Question: In chrome (and safari of course), I have this really weird behaviour that I don't understand :

I know my question is imprecise and I know that express it correcly would probably give me the answer. So if someone want to edit the question... :)
First, when I saw this behaviour on the '<strong>', I thought it could be caused by the font. Font-face is used and a special bold font is used for the '<strong>' markup and mabye if it doesn't load properly... But since it occurs also on the '<a>', I'm looking for another track.
The page is here : <URL>
The code is classic :
'<p>L<a href="http://www.anses.fr/" target="_self">'Anses</a> et le <a href="http://www.hautconseildesbiotechnologies.fr/" target="_self">Haut Conseil des Biotechnologies</a> rendront leurs rapports sur le sujets le 20 octobre. L'Assemblee nationale auditionneront ensuite ces deux instances. Parmi les reactions recentes, voici egalement un texte du <strong>syndicat Sud</strong> de l'INRA ( <span class="asset asset-generic at-xid-6a00e5500b4a648833017c3273ed58970b"><a href="http://sciences.blogs.liberation.fr/files/inra-expression-ogm-octobre-2012.pdf">ici en pdf</a></span>) qui conteste l'attitude de sa direction et reclame entre autre la mise en cause des procedures d'evaluation des produits phytosanitaires.</p>'
The css is too long to paste everything here since I have absolutely no idea about what could cause this behaviour. You can inspect it on the production page.
Weirdest thing : doesn't bug each time I load the page ; it appears to be random. This is why I first though about a font-face loading problem.
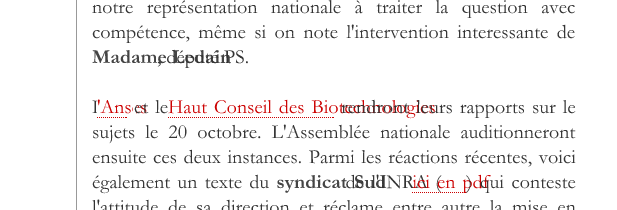
Answer: Ok, the problem was about svg font.
The answer is : don't ever use svg fonts in chrome !